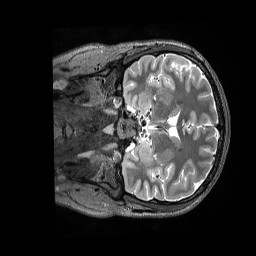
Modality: T2w
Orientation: coronal
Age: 25
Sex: male
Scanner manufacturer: siemens
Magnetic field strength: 3 T
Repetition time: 3.2 s
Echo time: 0.562 s